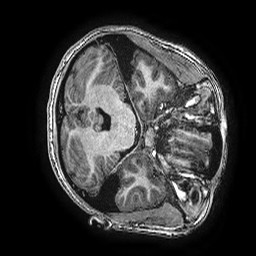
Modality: T1w
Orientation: axial
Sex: female
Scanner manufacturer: ge
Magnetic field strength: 3 T
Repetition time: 0.00766 s
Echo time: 0.003476 s